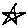
Label: star